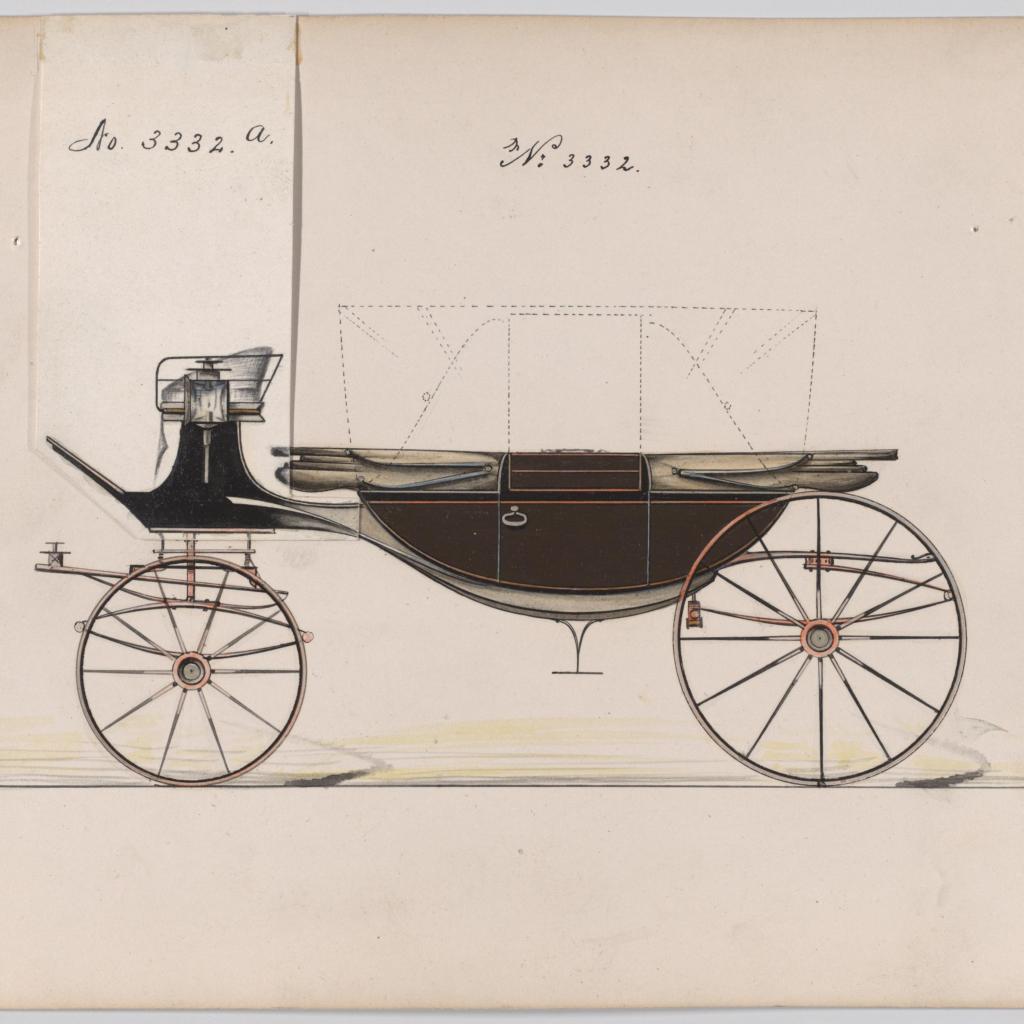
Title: Design for Landau, No. 3332
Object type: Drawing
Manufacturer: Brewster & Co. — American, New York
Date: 1877
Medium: Pen and black ink, watercolor a d gouache with gum arabic and metallic ink
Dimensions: sheet: 6 7/8 x 9 3/4 in. (17.5 x 24.8 cm)
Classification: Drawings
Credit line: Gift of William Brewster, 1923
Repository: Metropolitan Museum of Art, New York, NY